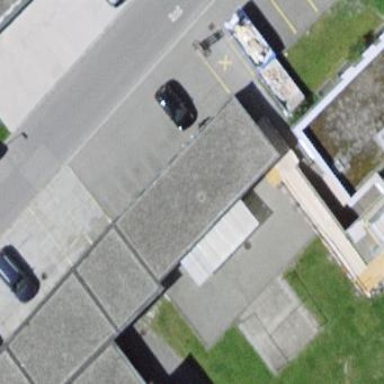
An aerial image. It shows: Group of garages.